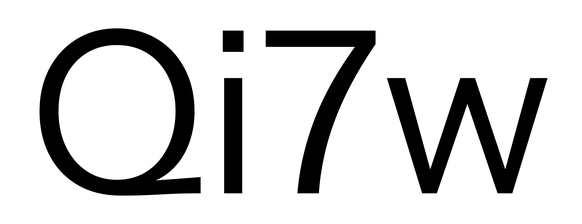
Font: InstrumentSans_Regular